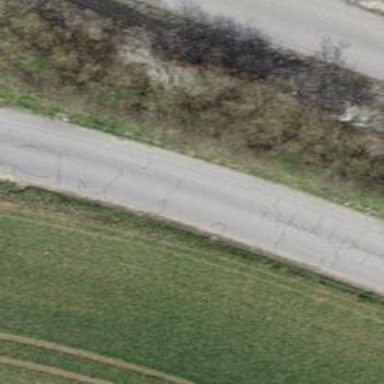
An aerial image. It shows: Asphalt service road suitable for agricultural vehicles.